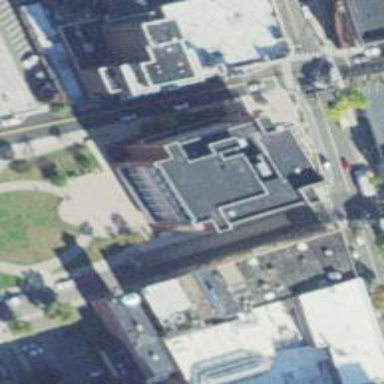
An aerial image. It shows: Courthouse building.